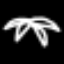
Label: palm tree